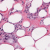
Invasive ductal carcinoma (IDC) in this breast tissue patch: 0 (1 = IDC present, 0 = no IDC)